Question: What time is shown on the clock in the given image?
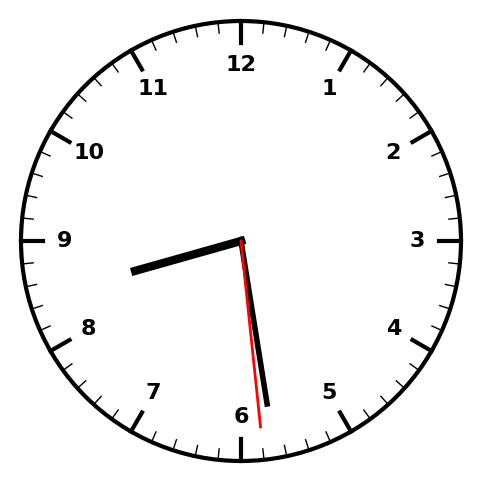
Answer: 08:28:29